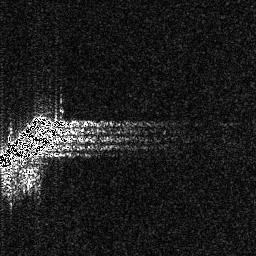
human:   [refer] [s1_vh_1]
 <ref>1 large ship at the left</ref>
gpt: <box>[[0, 43, 23, 72, 0]]</box>